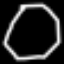
Label: octagon